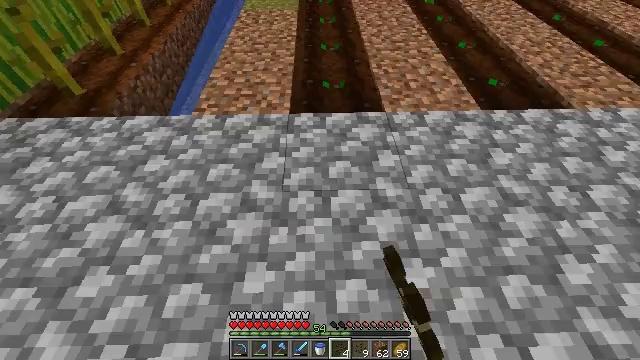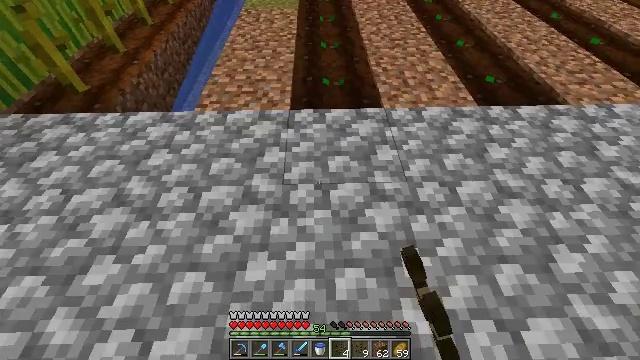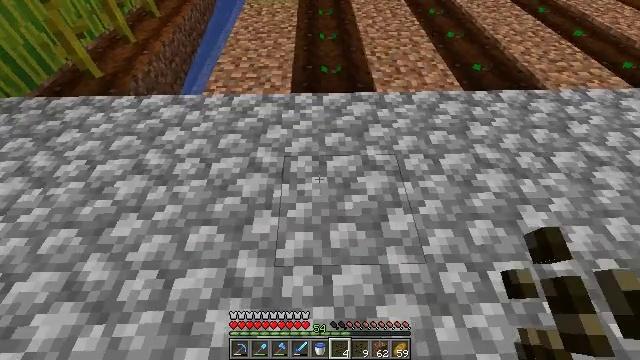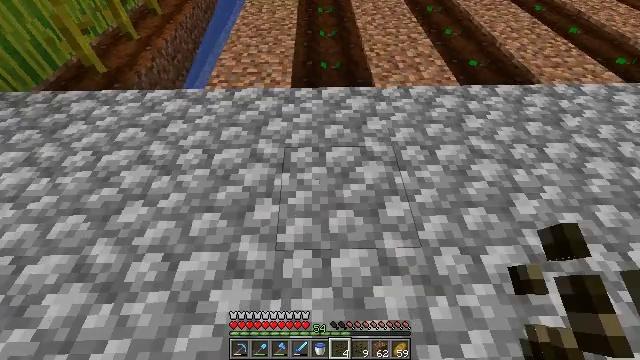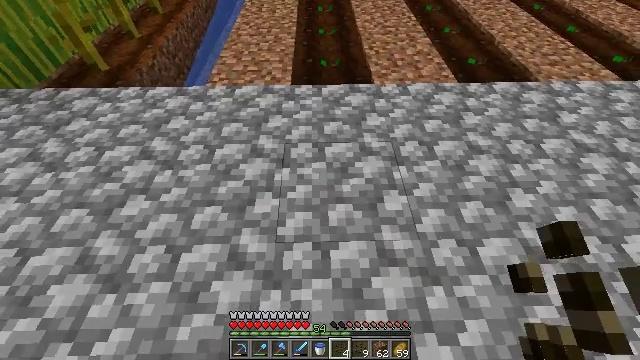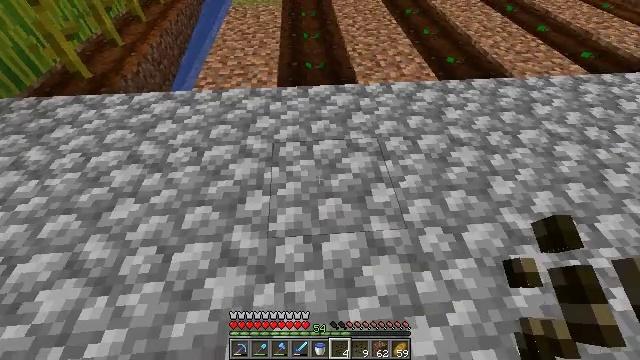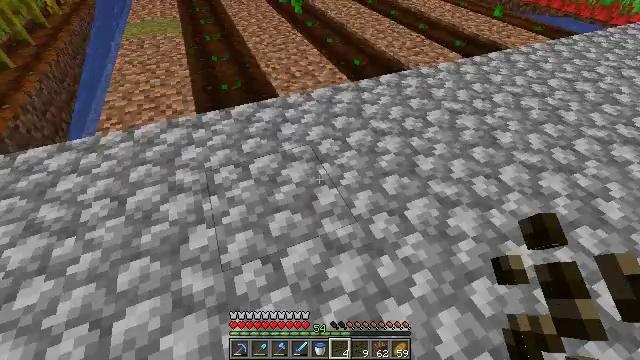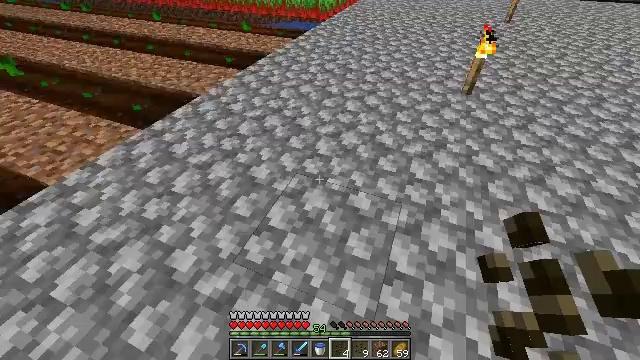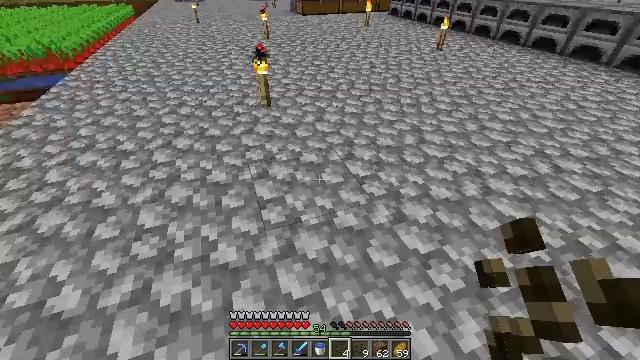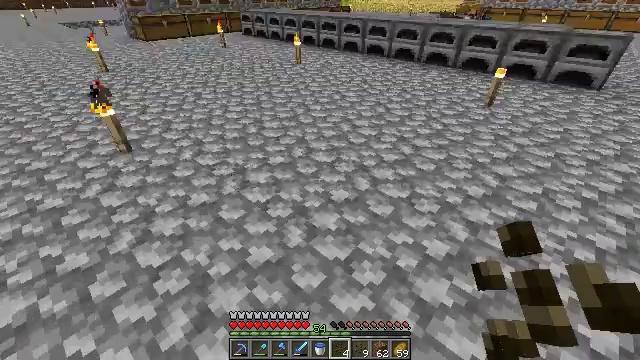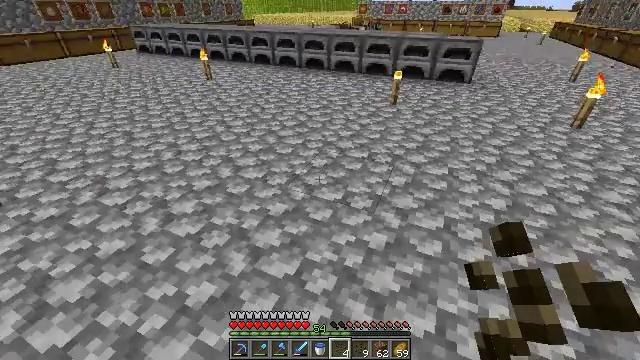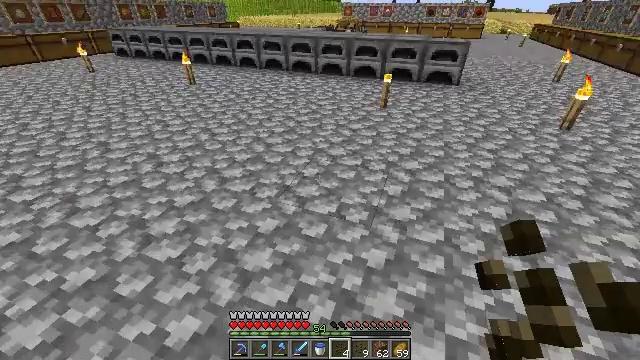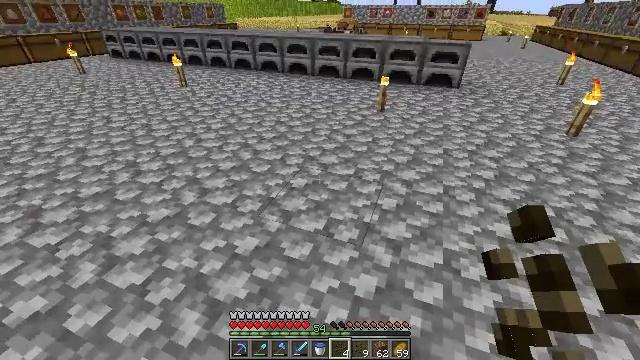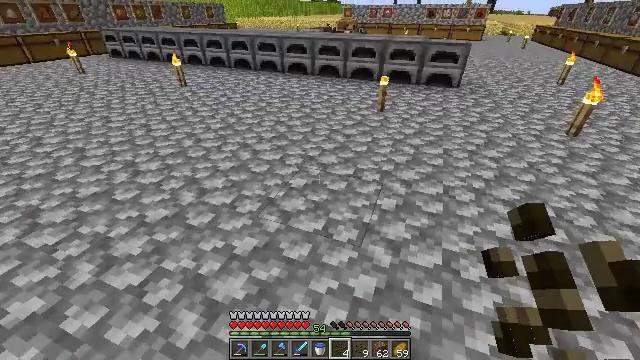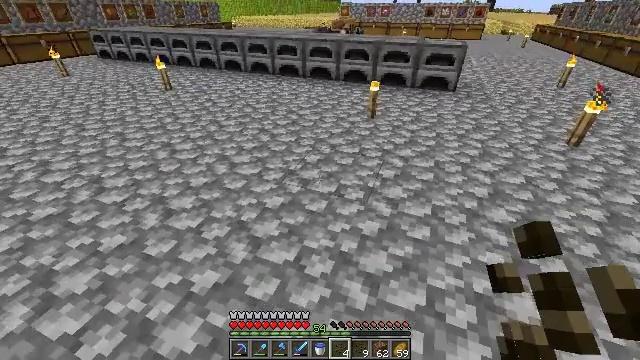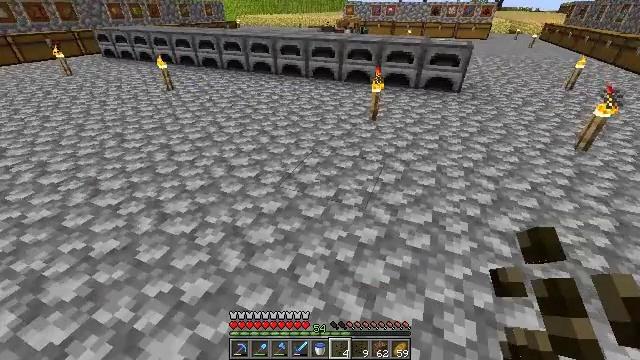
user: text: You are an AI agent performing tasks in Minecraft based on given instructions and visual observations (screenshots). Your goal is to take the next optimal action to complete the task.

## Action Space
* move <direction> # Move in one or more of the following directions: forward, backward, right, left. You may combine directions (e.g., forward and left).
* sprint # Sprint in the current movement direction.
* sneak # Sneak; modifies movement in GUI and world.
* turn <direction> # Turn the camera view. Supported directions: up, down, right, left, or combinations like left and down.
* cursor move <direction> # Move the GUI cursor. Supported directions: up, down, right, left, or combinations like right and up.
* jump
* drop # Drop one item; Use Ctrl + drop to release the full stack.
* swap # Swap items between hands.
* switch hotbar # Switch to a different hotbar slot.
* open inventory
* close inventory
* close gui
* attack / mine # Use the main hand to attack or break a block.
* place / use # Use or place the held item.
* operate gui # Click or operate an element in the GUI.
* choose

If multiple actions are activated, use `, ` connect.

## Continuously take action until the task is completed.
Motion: motion action
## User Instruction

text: Mine the melon stem to gather resources.
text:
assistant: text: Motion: move back, use / place
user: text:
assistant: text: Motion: move back, use / place
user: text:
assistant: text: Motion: use / place
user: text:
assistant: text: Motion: no_op
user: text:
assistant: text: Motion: turn right and up
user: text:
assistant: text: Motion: turn right and up
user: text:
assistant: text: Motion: move forward, turn right and up
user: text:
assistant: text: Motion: move forward, turn right and up
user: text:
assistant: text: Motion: move forward, turn right and up
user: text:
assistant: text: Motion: move forward, turn right and up
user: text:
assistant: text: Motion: move forward and move right, turn right
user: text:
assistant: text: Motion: move forward and move right
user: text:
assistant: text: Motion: move forward and move right
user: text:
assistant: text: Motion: move forward and move right
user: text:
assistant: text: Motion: move forward and move right, turn left
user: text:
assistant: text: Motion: move forward and move right, turn left
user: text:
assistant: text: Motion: move forward, turn right
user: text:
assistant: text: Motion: move forward
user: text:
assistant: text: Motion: move forward, turn right and up
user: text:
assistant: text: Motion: move forward, turn right and up
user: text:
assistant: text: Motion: move forward, turn right and up
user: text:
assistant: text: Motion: move forward, turn right and up
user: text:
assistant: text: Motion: move forward, sprint, turn right
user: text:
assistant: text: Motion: move forward, sprint
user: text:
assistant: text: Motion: move forward, sprint
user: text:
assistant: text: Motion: move forward, sprint
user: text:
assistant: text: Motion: move forward, sprint
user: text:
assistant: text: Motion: move forward, sprint
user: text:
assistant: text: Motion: move forward and move right, sprint
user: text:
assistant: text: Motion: move forward and move right, sprint